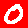
Digit: 0